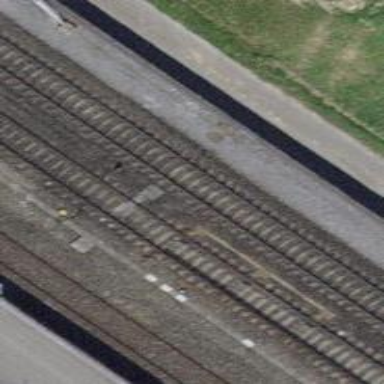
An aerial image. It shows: Railway switch.